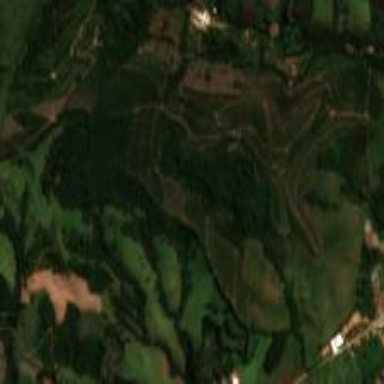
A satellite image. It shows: Farmland with coffee crops.